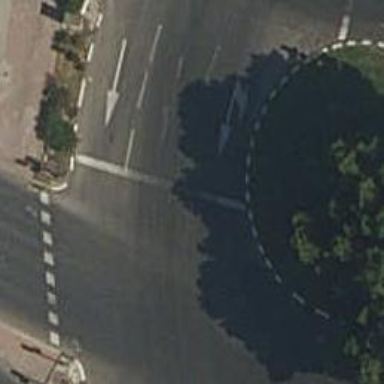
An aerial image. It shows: Road with traffic signals.